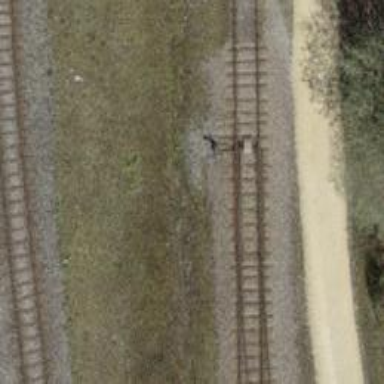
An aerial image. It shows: Railway switch.